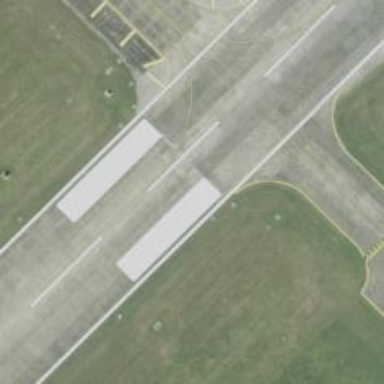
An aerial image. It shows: View of taxiway at the airport.